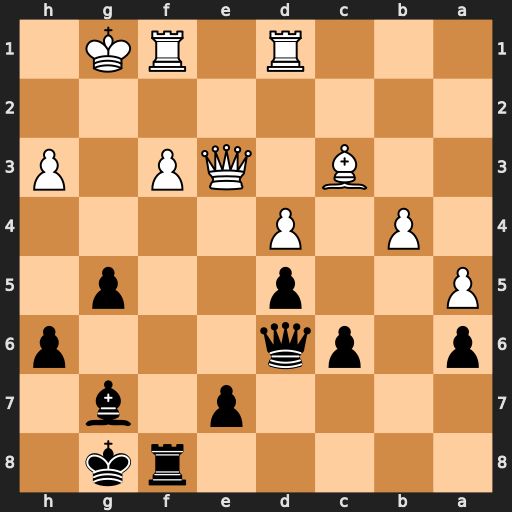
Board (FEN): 5rk1/4p1b1/p1pq3p/P2p2p1/1P1P4/2B1QP1P/8/3R1RK1
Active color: b
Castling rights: -
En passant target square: -
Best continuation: Qg3+ Kh1 Qxh3+ Kg1 Qg3+